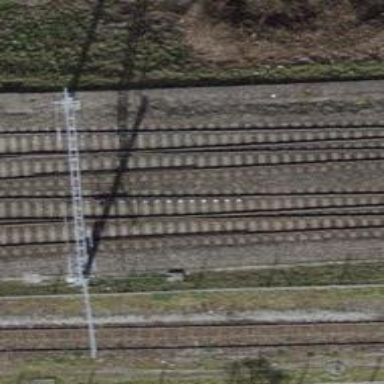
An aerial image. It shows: Single railway track with electrified contact line.